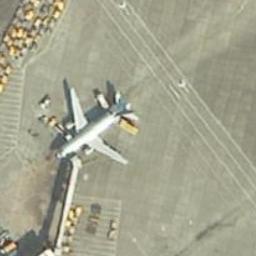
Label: airplane